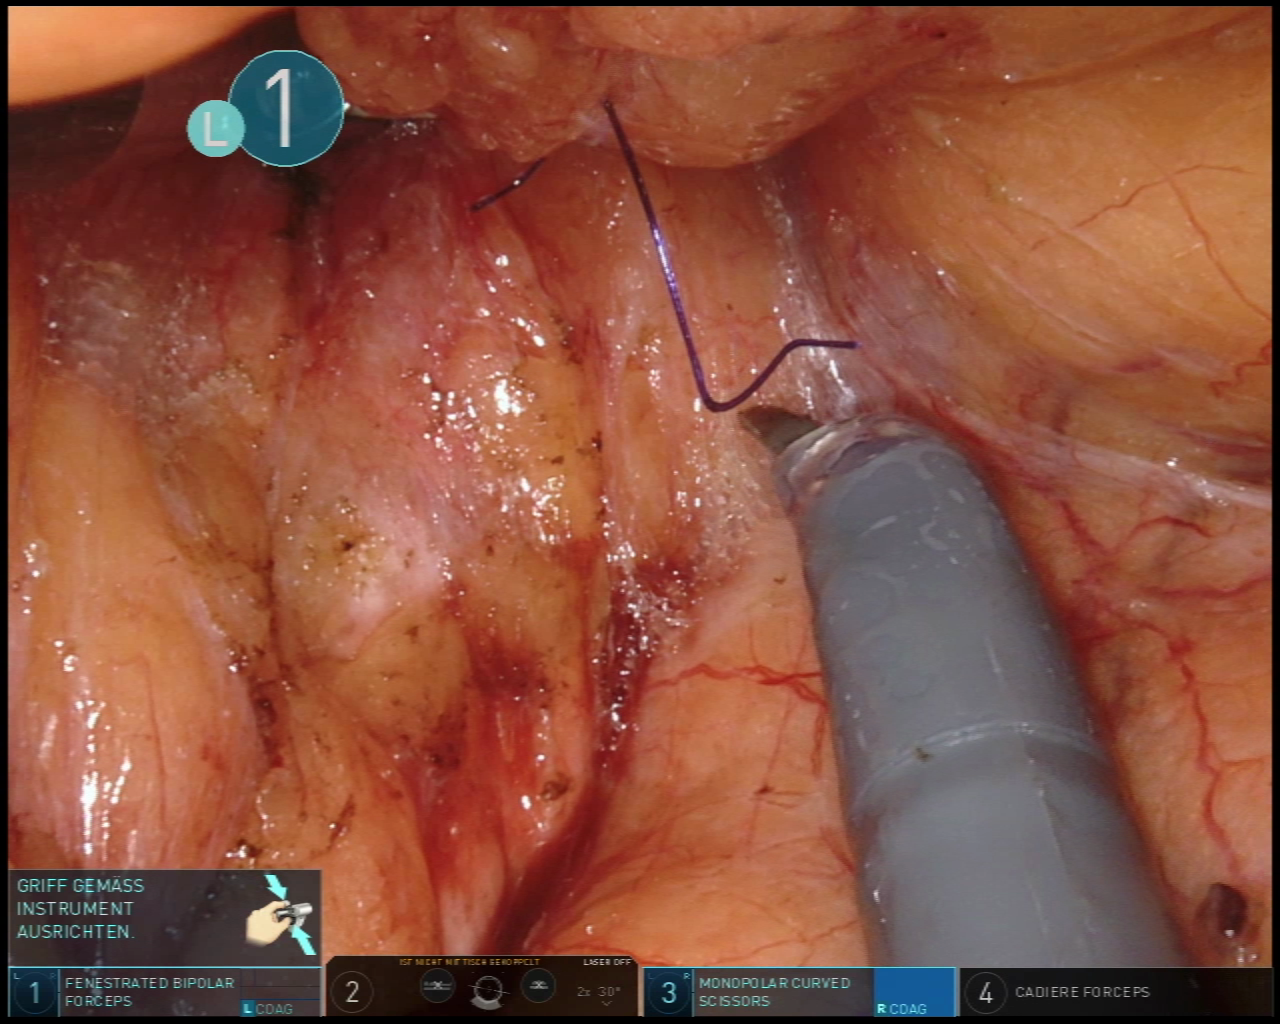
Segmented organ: pancreas
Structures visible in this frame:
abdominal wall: no
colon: no
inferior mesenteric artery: no
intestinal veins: no
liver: no
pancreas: yes
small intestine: no
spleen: no
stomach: no
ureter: no
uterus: no
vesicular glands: no